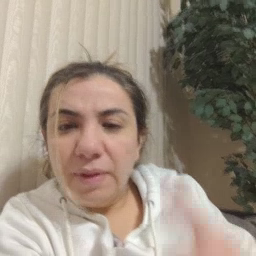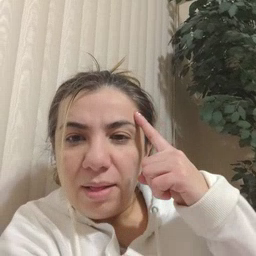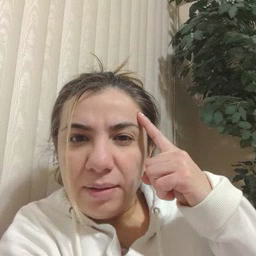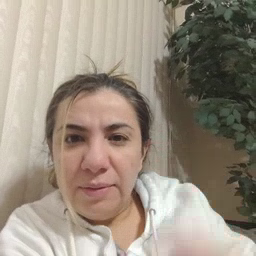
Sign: think